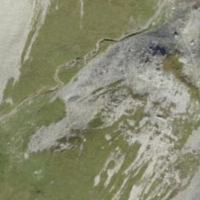
EUNIS habitat code: 48
Species observed at this site:
Marmota marmota